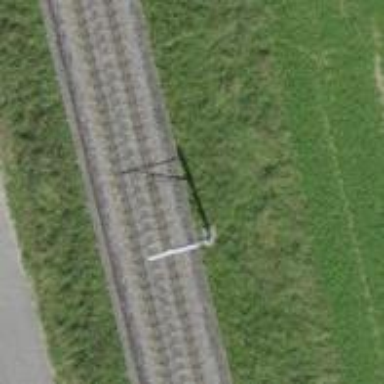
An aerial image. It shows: Single railway track with electrified contact line.